Question: I want to add a vertical line between the green blocks in the following image. I am using ':after' to do that. However I do not want to display the line after the last block. Is there any trick to do that?

'''
.block{
width: 20px;
height: 20px;
margin-right: 20px;
background: green;
float: left;
}
.block:after {
content: '';
width: 0;
height: 100%;
position: absolute;
border: 1px solid black;
top: 0;
left: 10px;
}
'''
<URL>
The height of the list items varies. HTML markup can be changed if required.
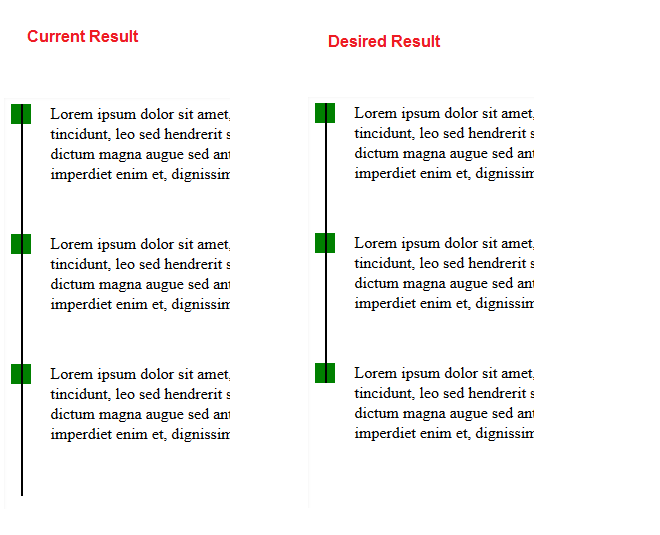
Answer: Add 'position:relative' to the 'li' elements so that each line does not cover the whole 'ul'.
Then add 'li:last-child .block{position:relative;overflow:hidden;}' to handle the last element.
Demo at <URL>